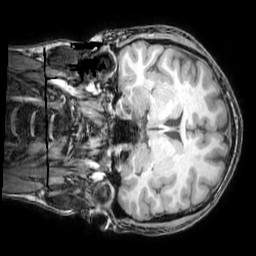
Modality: T1w
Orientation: coronal
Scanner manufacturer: philips
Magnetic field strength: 3 T
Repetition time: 0.008152 s
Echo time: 0.003731 s